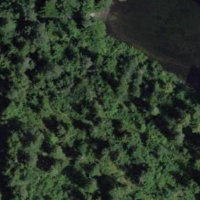
EUNIS habitat code: 41
Species observed at this site:
Berberis vulgaris